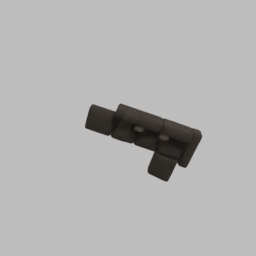
Label: furniture